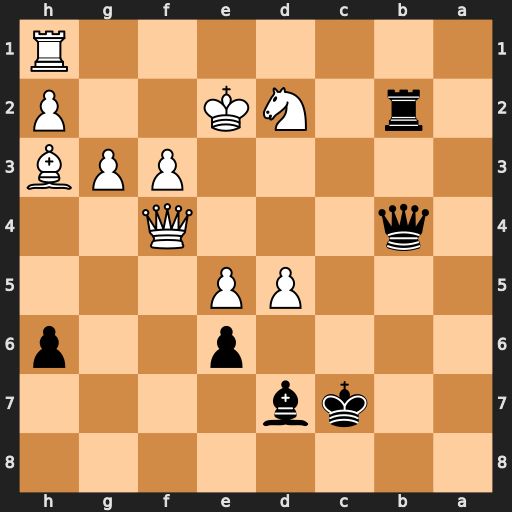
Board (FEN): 8/2kb4/4p2p/3PP3/1q3Q2/5PPB/1r1NK2P/7R
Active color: b
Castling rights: -
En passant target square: -
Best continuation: Bb5+ Ke1 Qc5